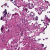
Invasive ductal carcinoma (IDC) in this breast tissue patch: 0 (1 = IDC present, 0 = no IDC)